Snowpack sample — Buffalo Mountain, Silverthorne, Colorado, USA (2/22/26, 2:02 PM MST)
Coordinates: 39.622, -106.113
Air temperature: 33 °F
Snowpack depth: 63 cm
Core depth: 20 cm
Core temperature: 24.8 °F
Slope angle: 11°, slope face: 116°
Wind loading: low
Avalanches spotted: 0
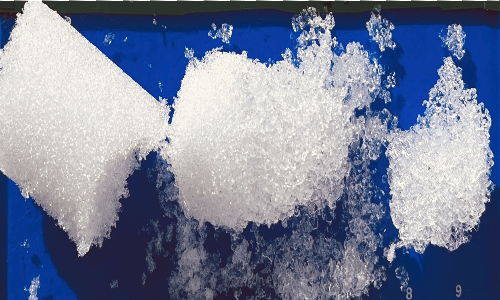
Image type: core
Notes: In a firebreak similar to site 1, minimal wind loading with no spotted avalanches (not many faces in view though)